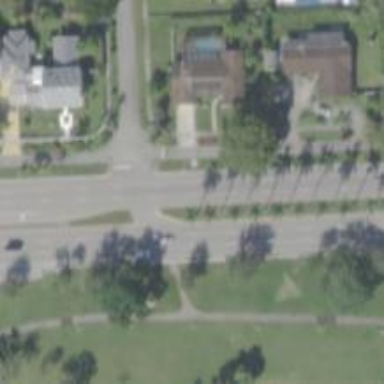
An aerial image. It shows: Unmarked road crossing.